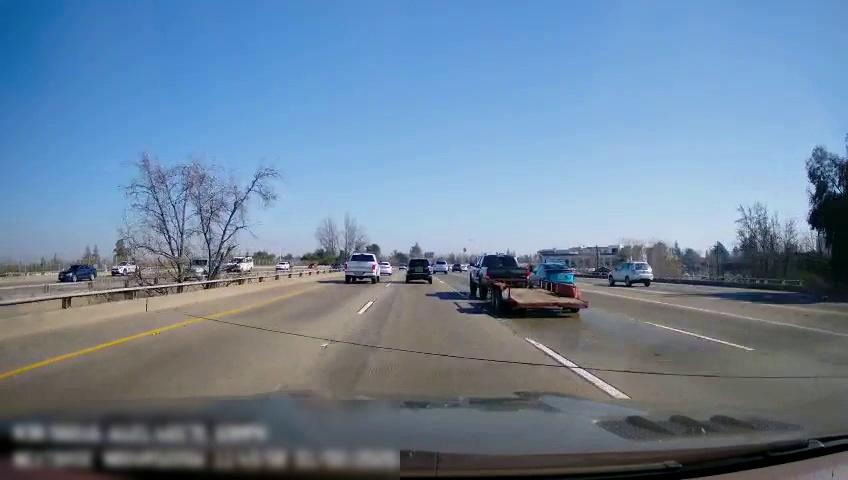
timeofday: Day
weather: Sunny
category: Vehicles | SUV
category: Drivable Space
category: Vehicles | Car
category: Vehicles | SUV
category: Vehicles | SUV
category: Vehicles | SUV
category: Vehicles | SUV
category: Drivable Space
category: Vehicles | Car
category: Vehicles | Truck
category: Vehicles | Car
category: Vehicles | Truck
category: Vehicles | Other LV
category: Vehicles | SUV
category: Vehicles | SUV
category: Vehicles | SUV
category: Lanes | Current Lane
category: Lanes | Current Lane
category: Lanes | Alternate Lane
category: Lanes | Alternate Lane
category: Lanes | Alternate Lane
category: Lanes | Alternate Lane
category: Traffic | Signs